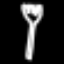
Label: fork